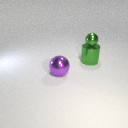
large green metal cylinder to the right of large purple metal sphere